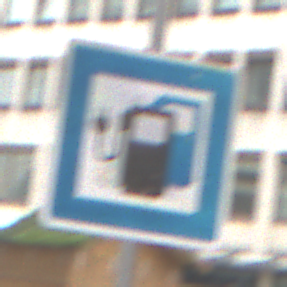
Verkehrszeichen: LadestationFuerElektrofahrzeuge
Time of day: Midday
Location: Outdoor (Urban)
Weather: Overcast
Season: NotSpecified
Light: Natural